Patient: sex M, age 52
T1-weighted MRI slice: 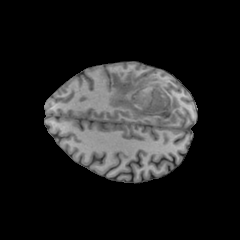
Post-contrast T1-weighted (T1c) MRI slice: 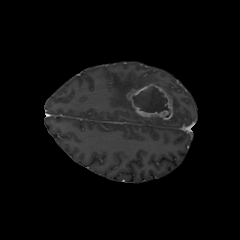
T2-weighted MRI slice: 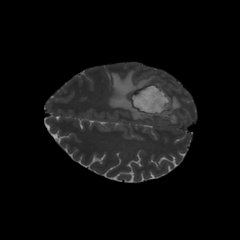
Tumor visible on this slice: yes
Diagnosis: Glioblastoma, IDH-wildtype
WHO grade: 4